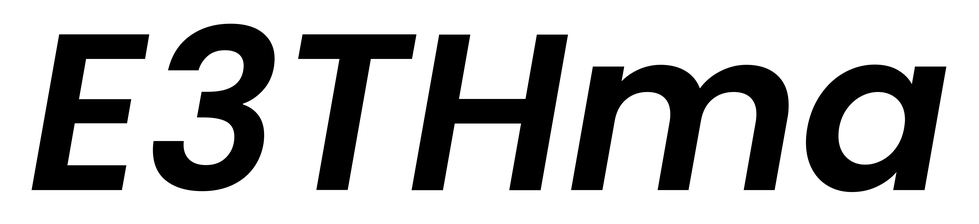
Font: Poppins-SemiBoldItalic